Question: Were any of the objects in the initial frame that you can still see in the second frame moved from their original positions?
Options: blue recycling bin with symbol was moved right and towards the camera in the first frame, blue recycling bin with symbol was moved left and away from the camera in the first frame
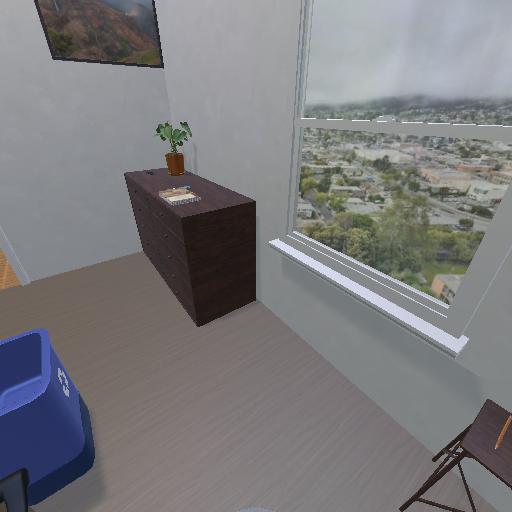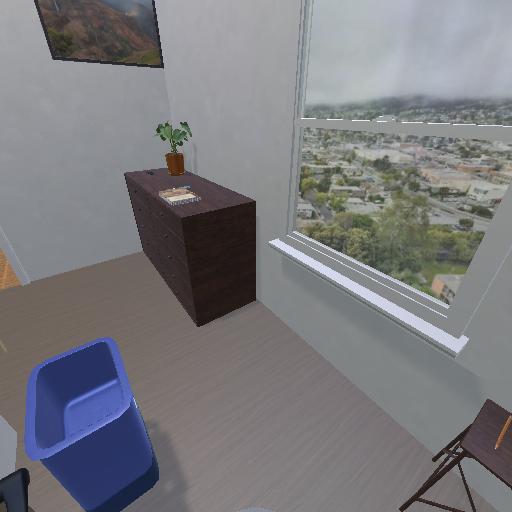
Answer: blue recycling bin with symbol was moved right and towards the camera in the first frame